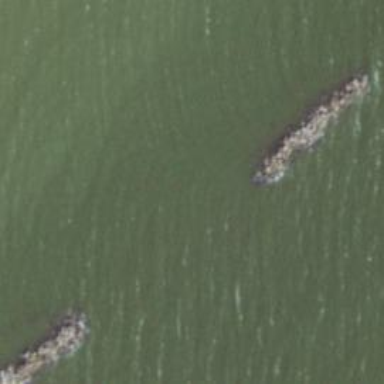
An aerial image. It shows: Breakwater structure.